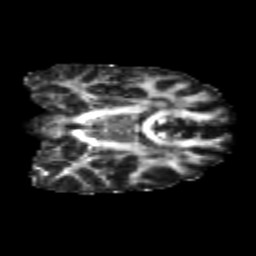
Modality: FA
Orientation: coronal
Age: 23
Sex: female
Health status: healthy
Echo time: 0.074 s